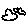
Label: cloud